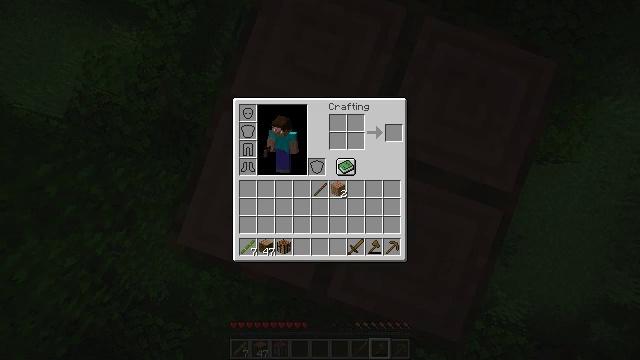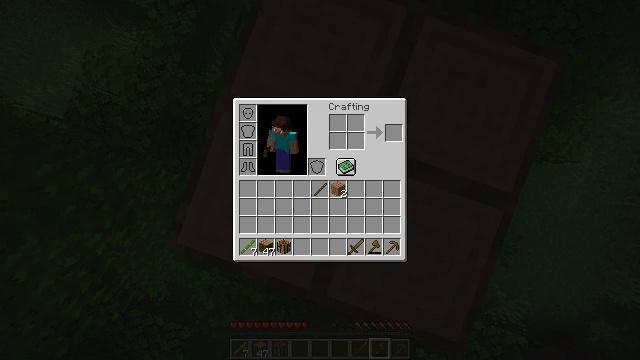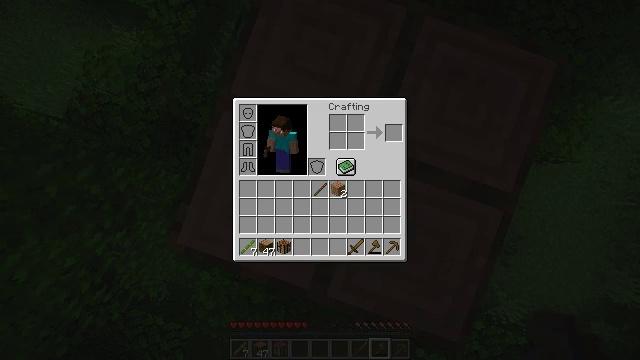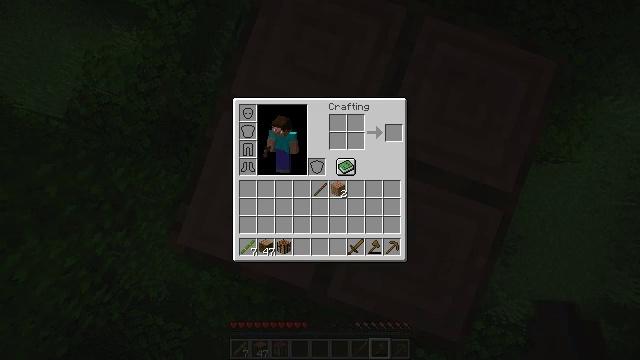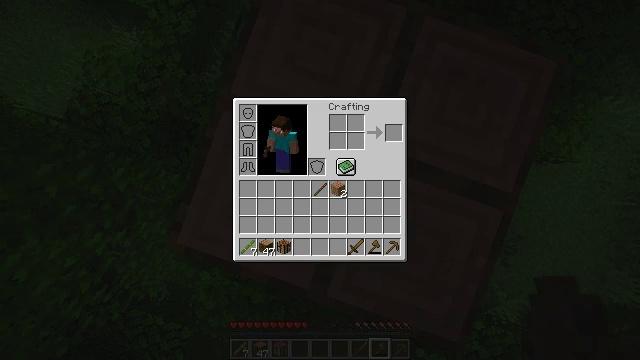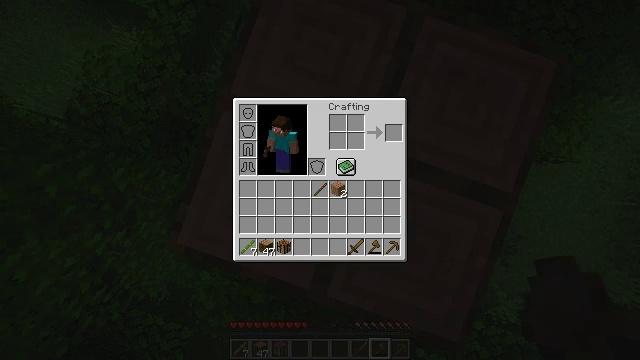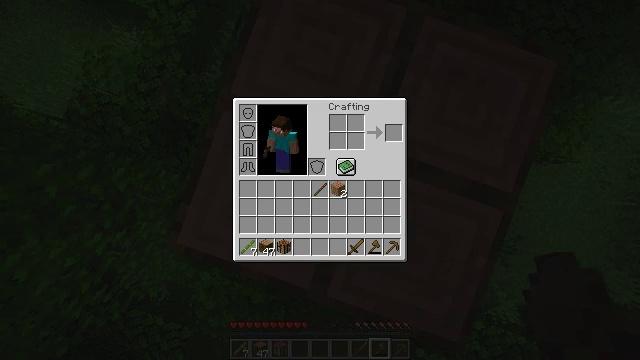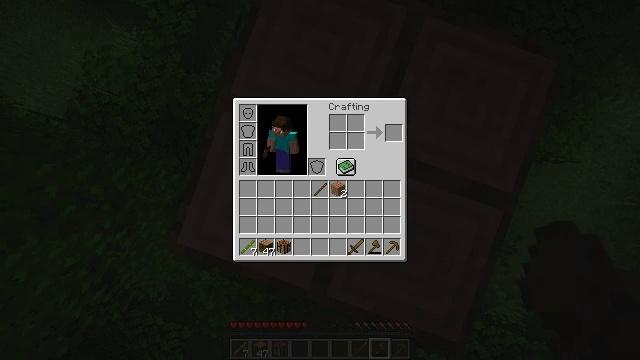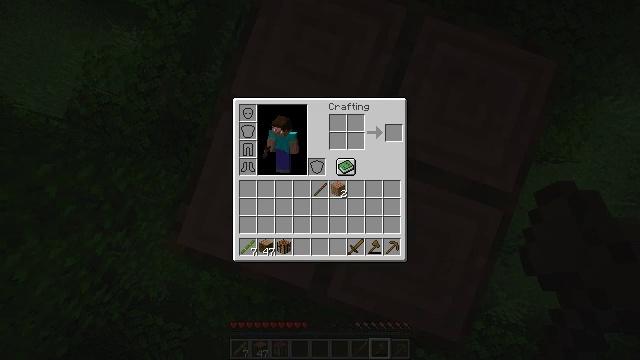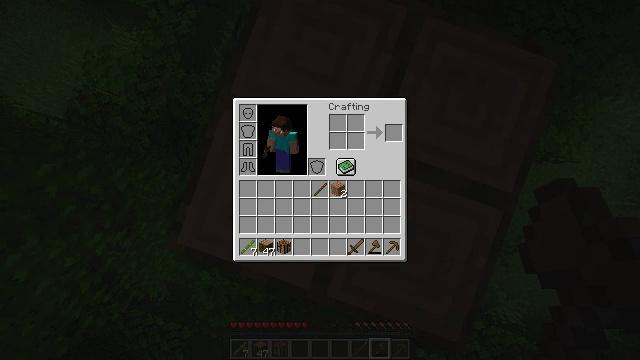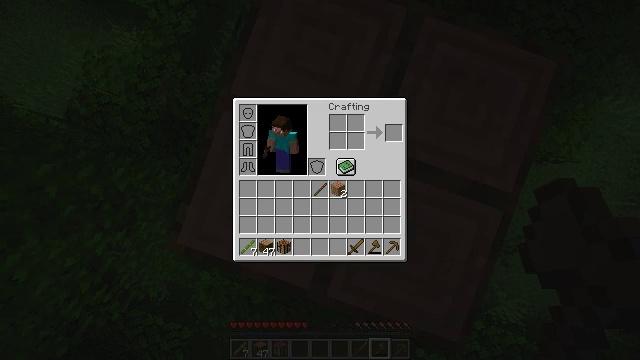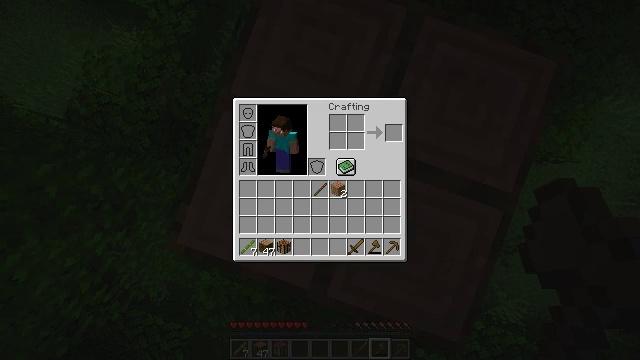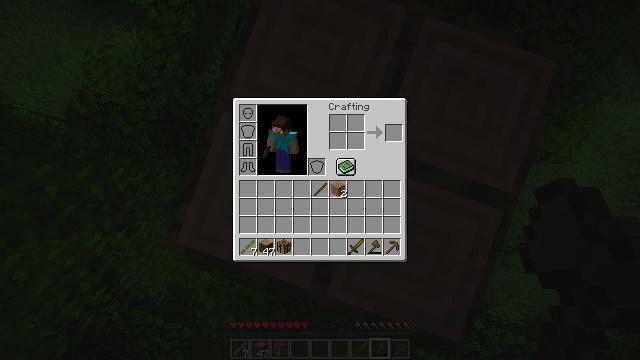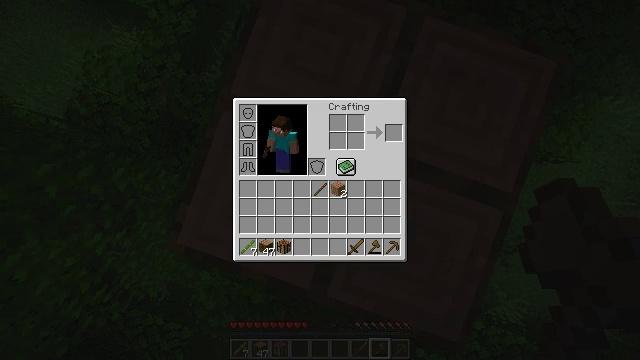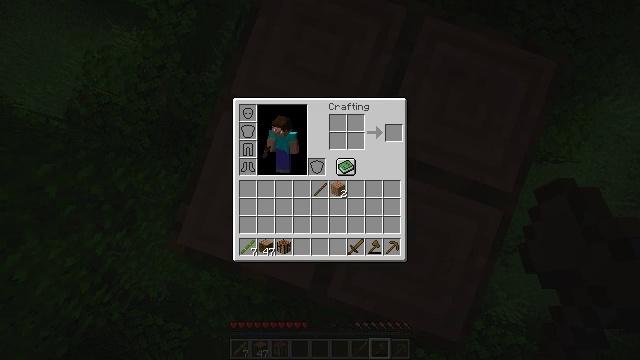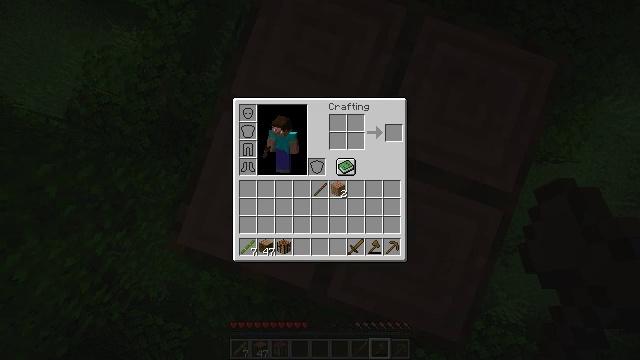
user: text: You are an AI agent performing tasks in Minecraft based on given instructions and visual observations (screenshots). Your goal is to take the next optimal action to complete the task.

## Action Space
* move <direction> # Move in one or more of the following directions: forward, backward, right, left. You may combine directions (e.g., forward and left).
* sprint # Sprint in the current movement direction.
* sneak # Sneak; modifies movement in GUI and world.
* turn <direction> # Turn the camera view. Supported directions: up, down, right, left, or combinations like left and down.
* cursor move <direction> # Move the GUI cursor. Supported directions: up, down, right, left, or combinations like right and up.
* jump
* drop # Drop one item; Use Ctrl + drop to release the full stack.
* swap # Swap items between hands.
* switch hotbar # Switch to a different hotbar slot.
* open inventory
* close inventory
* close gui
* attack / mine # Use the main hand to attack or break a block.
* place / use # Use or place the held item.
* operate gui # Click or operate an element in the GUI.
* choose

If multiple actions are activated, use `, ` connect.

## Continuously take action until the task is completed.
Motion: motion action
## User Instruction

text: Use an axe to chop the jungle log.
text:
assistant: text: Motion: no_op
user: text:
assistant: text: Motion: no_op
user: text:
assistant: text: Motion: no_op
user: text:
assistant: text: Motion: no_op
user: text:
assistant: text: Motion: no_op
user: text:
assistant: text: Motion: no_op
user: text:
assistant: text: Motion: no_op
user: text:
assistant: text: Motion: no_op
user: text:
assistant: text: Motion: no_op
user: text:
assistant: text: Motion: no_op
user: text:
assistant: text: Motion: no_op
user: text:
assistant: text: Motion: no_op
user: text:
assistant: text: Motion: no_op
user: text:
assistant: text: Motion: no_op
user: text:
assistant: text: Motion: no_op
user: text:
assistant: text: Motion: no_op
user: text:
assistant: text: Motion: no_op
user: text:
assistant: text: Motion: no_op
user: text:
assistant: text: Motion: no_op
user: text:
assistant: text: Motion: no_op
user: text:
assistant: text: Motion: no_op
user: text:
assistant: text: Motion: no_op
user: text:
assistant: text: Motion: no_op
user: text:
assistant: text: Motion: no_op
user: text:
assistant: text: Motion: no_op
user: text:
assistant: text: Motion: no_op
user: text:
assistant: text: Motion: no_op
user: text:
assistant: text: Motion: no_op
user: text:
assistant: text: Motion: no_op
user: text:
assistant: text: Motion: no_op